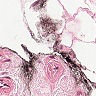
Metastatic tissue present: no